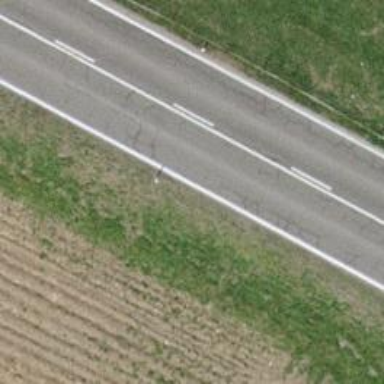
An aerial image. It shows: Secondary road.